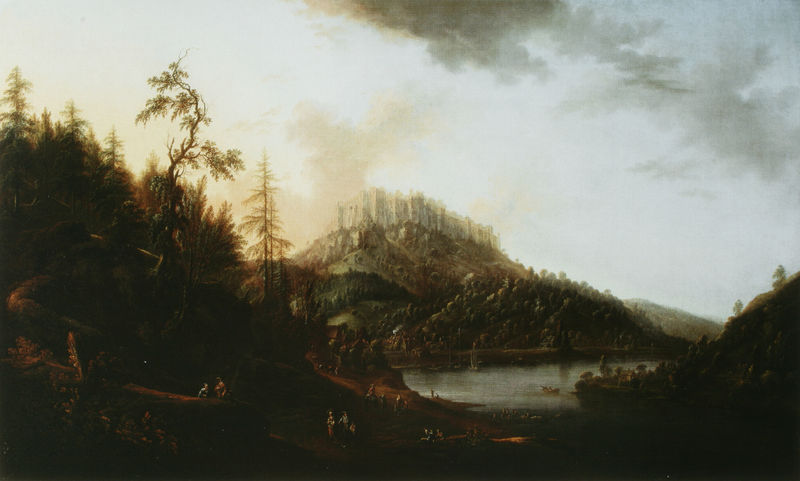
Titel: Die Festung Königstein
Künstler: Johann Alexander Thiele
Standort: Dresden
Institution: Gemäldegalerie Alte Meister
Schlagwörter: baum, berg, blau, blätter, dunkel, felsen, gemälde, himmel, laub, mann, schatten, wasser, weiß, wolken, baumstämme, bäume, fluss, frauen, gelb, grün, landschaft, menschen, ocker, see, stadt, teich, ufer, abend, braun, frau, grau, hell, licht, männer, orange, schwarz, strasse, rot, schloss, weg, wolke, beige, leute, malerei, mensch, stein, tot, öl, baumstamm, dämmerung, erde, feld, hügel, morgen, nass, natur, sonnenaufgang, spiegelung, stamm, gewässer, rauch, sonne, boden, land, gold, personen, wald, anhöhe, arbeit, boot, boote, schiff, schiffe, düster, anstieg, berge, fels, gebirge, hang, sonnenuntergang, kahl, landschaftsmalerei, herbst, arbeiter, figuren, tannen, querformat, staffage, stämme, ruderboot, stimmung, abendrot, hoch, burg, zweig, festung, nadelbaum, tanne, sägen, wanderer, nadelbäume, nadelwald, knorrig, wandere, natru, mittelgebirge, früh, landschaftsmalerie